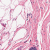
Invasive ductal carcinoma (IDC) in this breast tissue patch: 0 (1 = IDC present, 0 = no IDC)